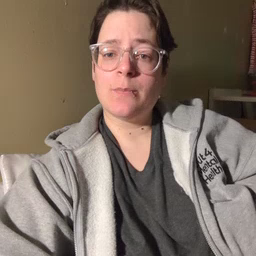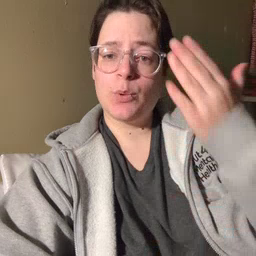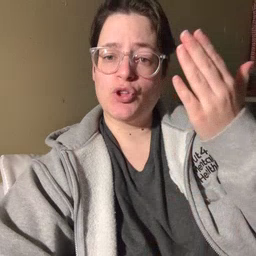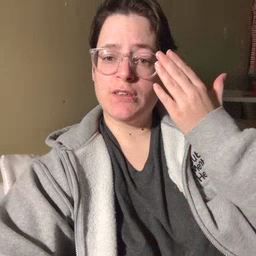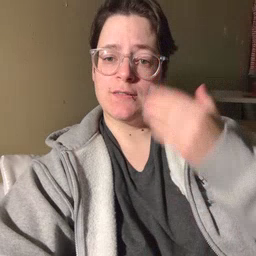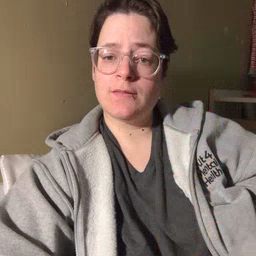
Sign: morning